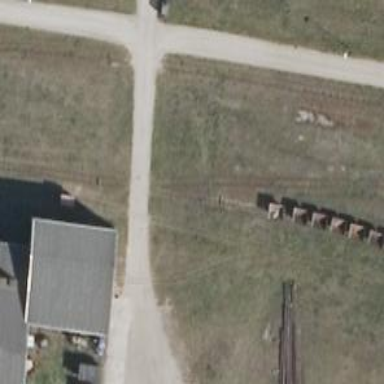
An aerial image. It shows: Level crossing along the railway.